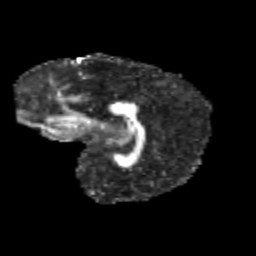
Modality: FA
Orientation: sagittal
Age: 12
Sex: female
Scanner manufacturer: siemens
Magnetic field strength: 3 T
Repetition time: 3.8 s
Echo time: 0.07 s